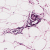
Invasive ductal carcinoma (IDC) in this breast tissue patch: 0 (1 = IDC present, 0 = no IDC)